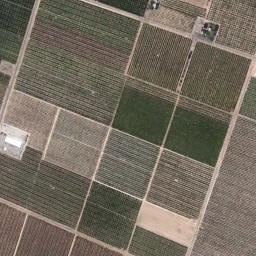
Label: rectangular_farmland